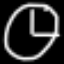
Label: clock